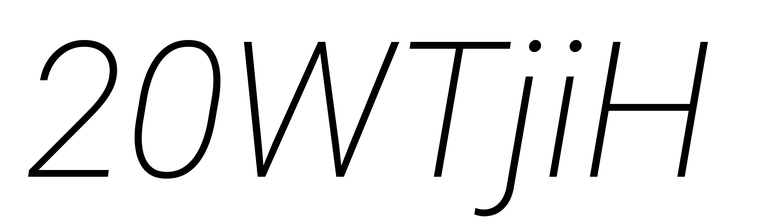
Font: Roboto-Italic_ExtraLight_Italic